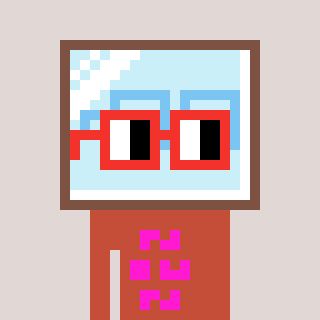
a pixel art character with square red glasses, a mirror-shaped head and a rust-colored body on a warm background